Field crop: maize
Growth stage: 1
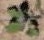
Species: chenopodium